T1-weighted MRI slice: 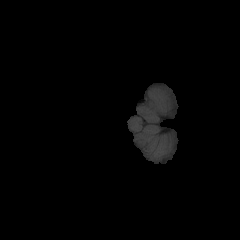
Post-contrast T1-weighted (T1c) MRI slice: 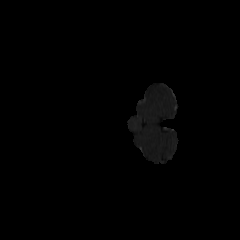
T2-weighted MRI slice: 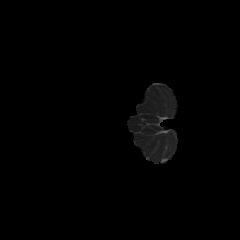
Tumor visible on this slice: no